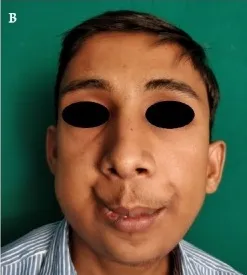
Post-Operative Images. . B: Frontal View.
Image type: medical_photograph (other_medical_photograph)